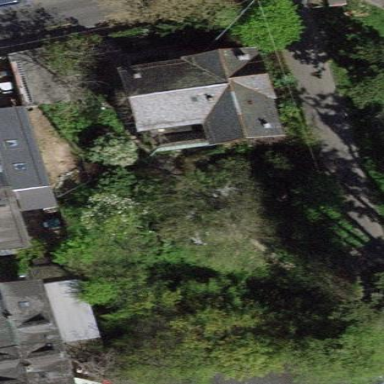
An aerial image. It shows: Garden surrounded by fence.